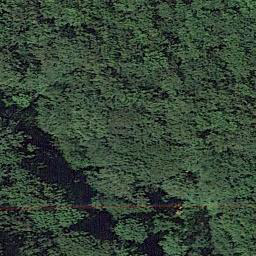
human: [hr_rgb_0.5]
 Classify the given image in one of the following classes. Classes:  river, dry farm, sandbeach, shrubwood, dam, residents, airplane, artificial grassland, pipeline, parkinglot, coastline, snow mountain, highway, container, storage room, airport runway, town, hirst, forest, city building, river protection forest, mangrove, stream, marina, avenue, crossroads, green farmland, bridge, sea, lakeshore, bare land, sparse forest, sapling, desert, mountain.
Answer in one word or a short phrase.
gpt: forest